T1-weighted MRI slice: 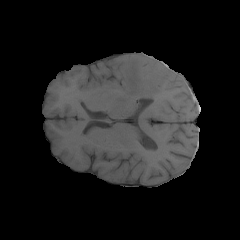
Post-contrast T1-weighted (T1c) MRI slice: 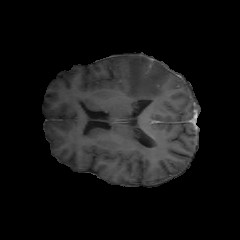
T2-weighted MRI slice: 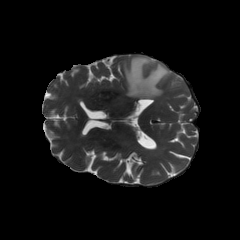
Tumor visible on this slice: yes